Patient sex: F
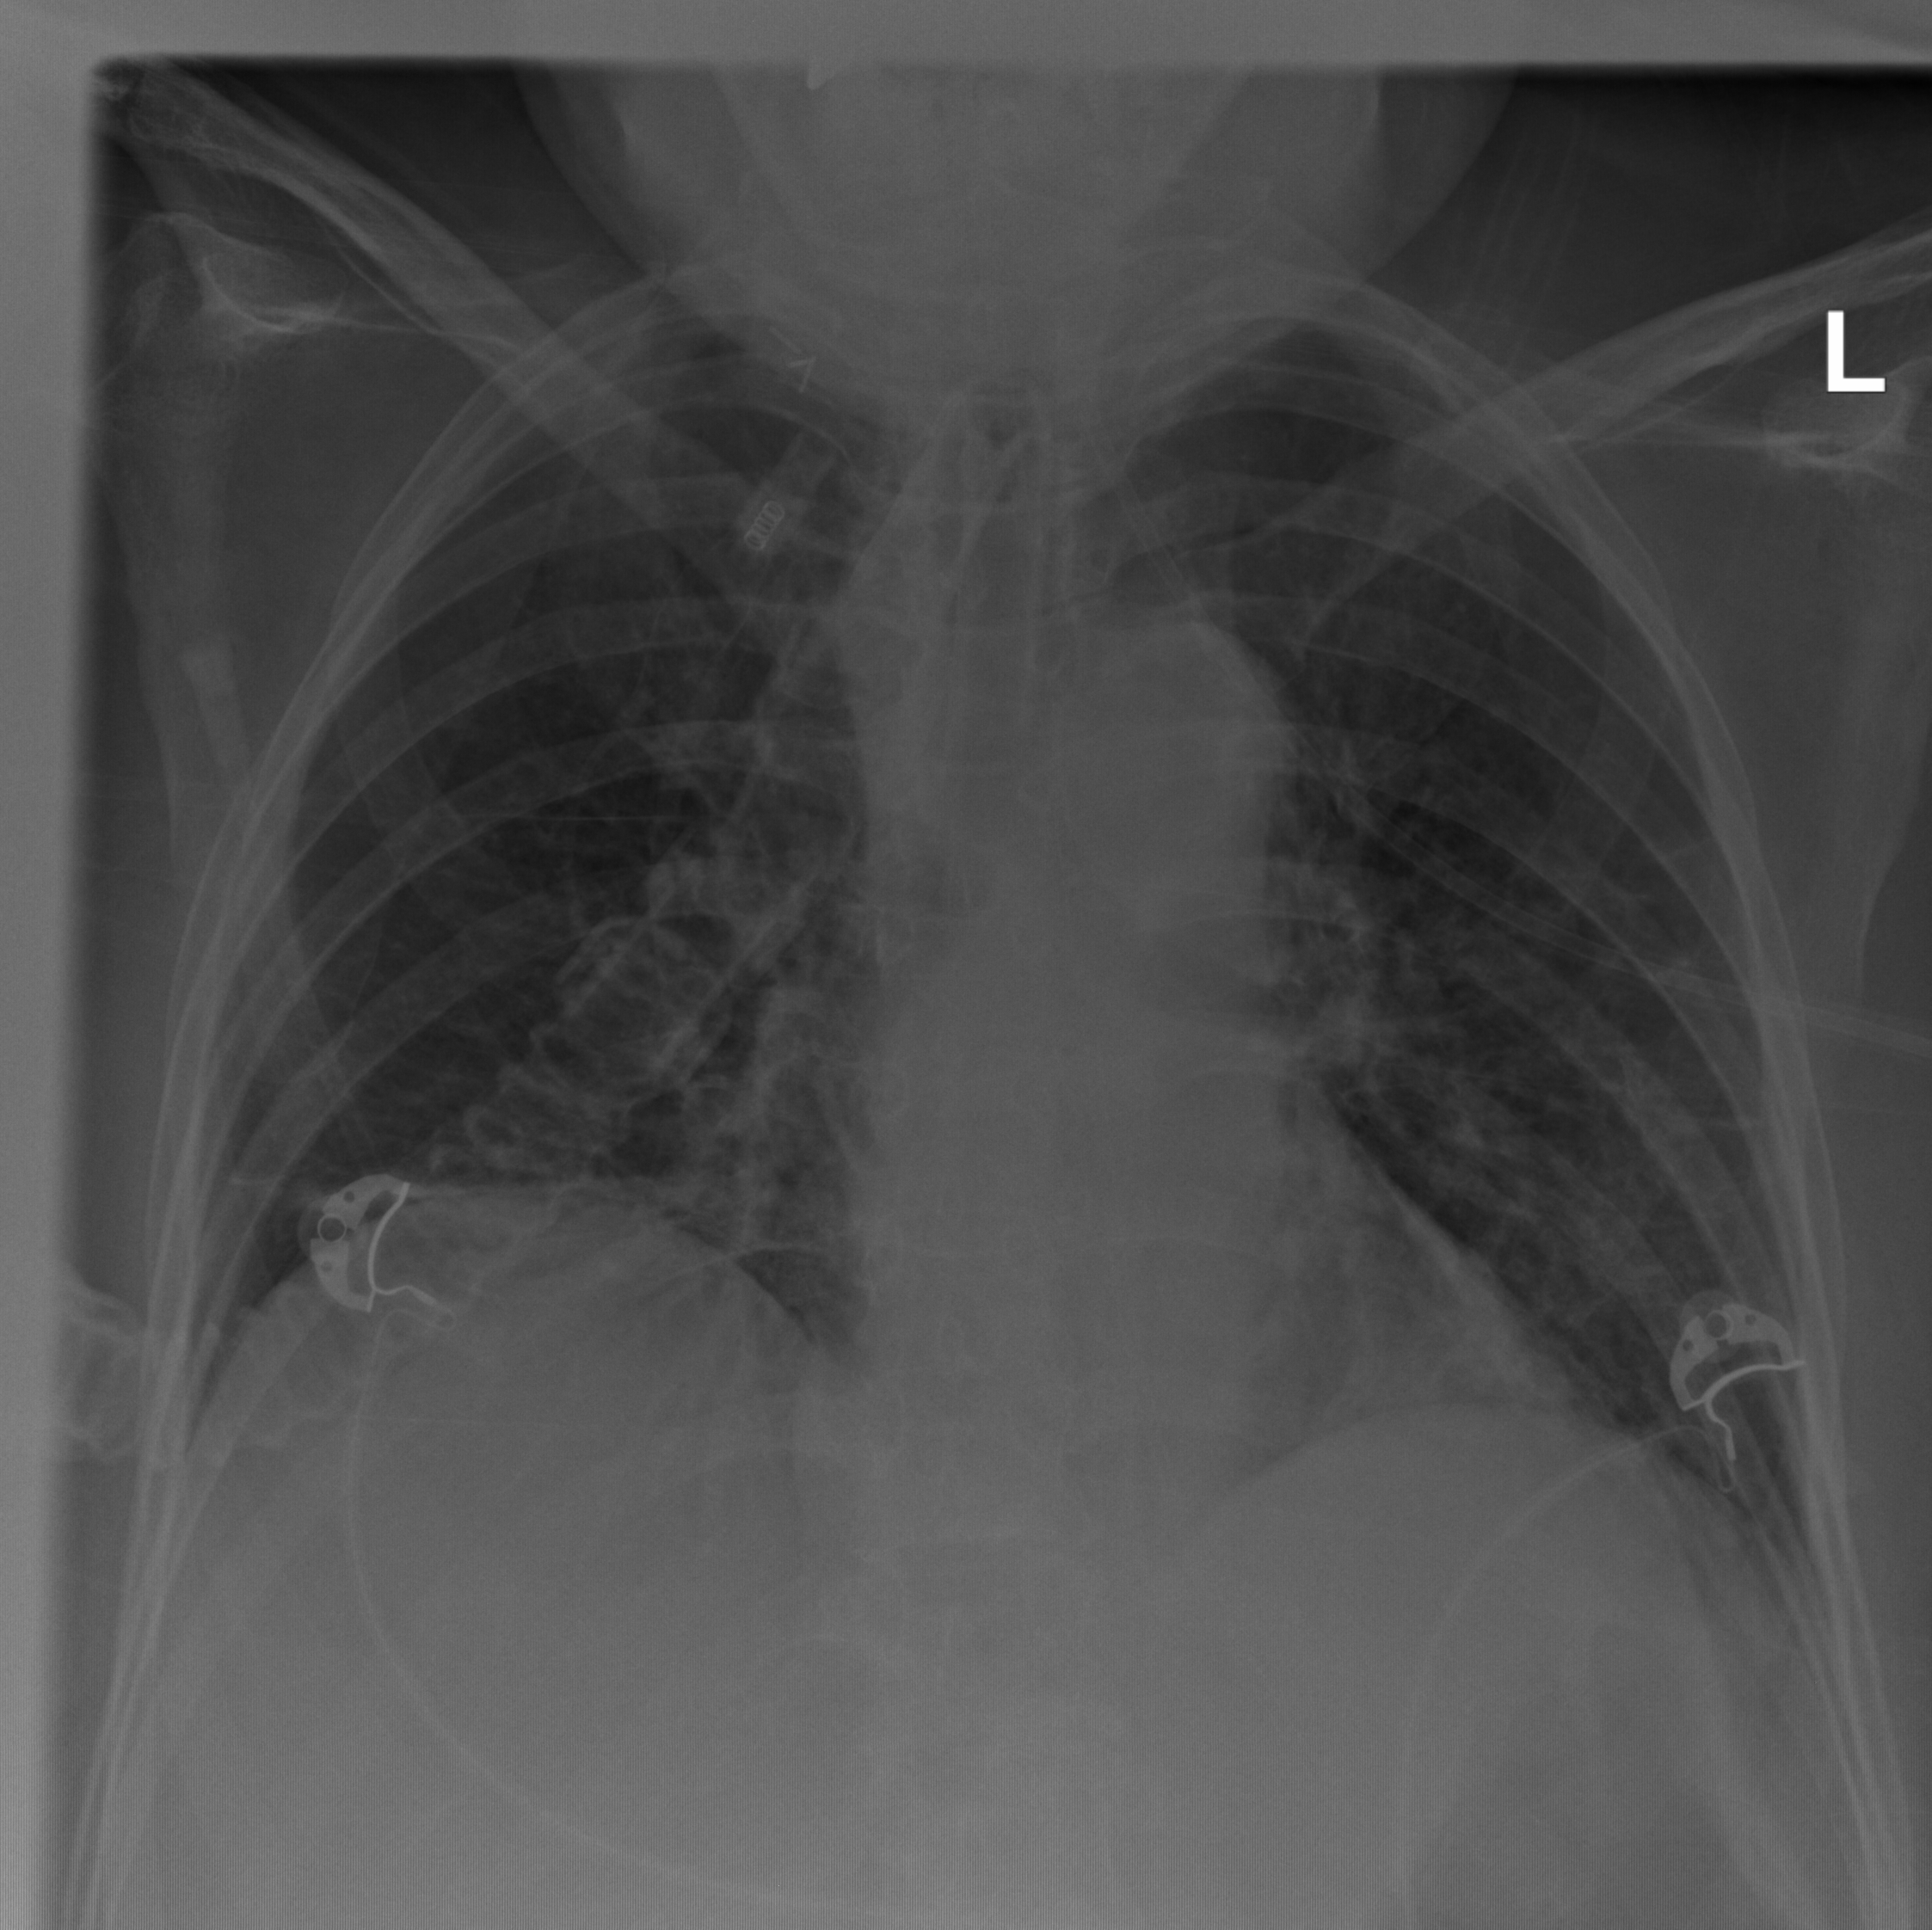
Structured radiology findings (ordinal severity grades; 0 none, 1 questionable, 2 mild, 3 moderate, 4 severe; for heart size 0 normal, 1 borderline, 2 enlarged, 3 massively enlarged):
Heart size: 0
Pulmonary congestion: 0
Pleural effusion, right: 0
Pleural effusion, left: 0
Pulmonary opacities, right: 0
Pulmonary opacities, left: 0
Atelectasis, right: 2
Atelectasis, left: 2